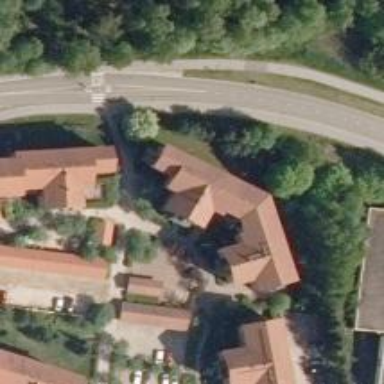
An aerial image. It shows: Residential building with apartments.